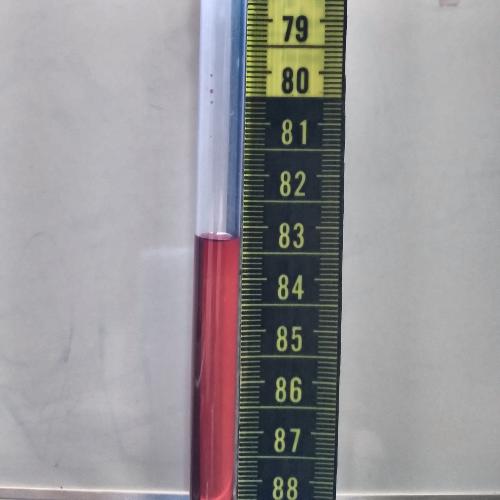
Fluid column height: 83.3 cm